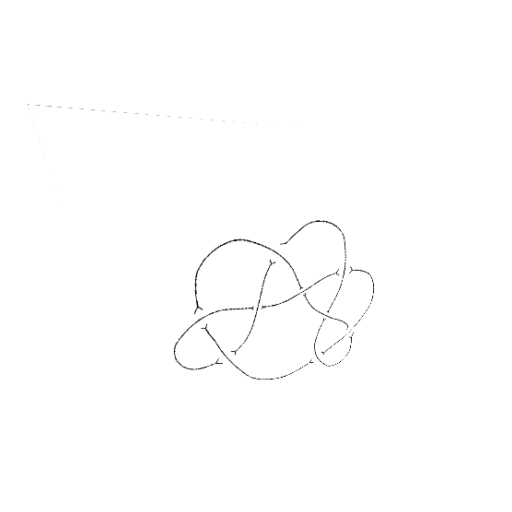
Crossing number: 9